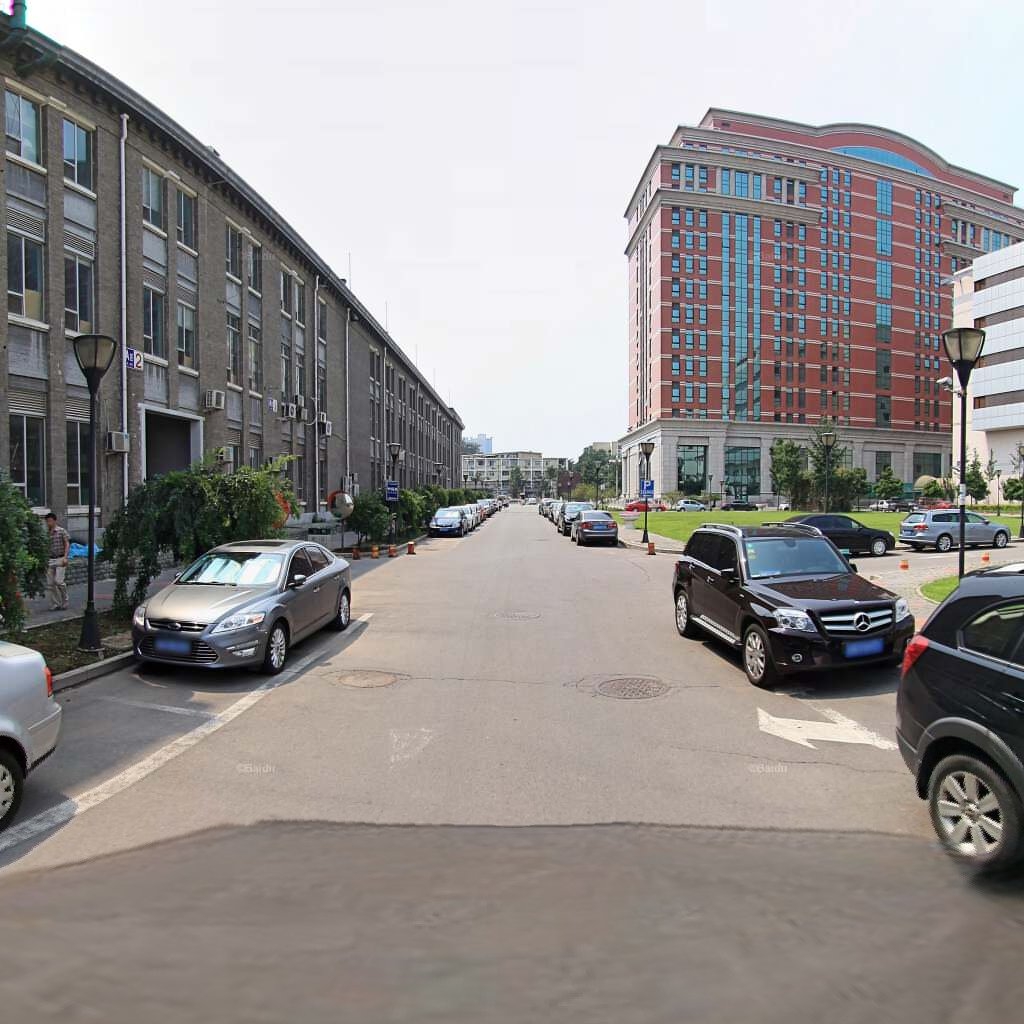
Region: Chaoyang
Road damage annotations: transverse crack, longitudinal crack, transverse crack, manhole cover, manhole cover, manhole cover, transverse crack, transverse crack